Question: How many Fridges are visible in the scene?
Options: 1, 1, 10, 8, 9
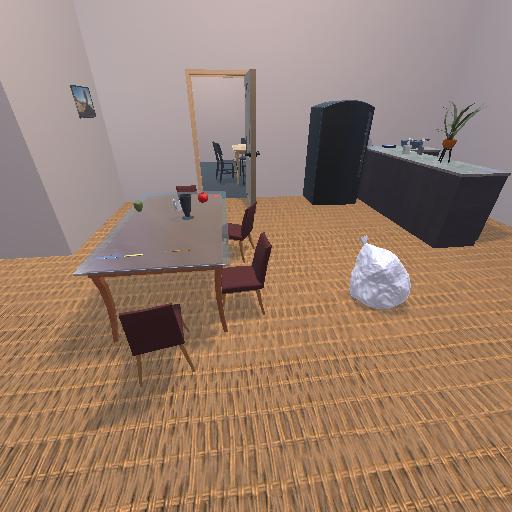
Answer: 1